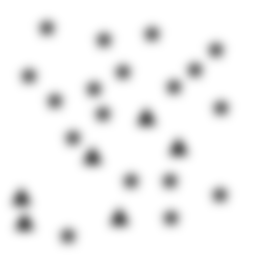
Squares: 0
Triangles: 6
Stars: 18
Total shapes: 24